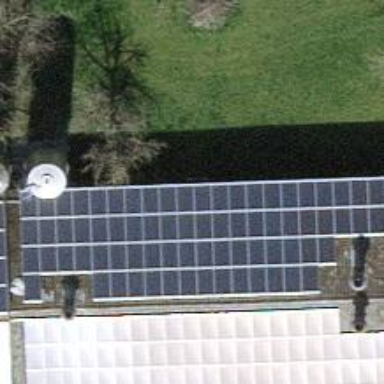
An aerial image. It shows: Solar photovoltaic panel generator.